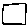
Label: square